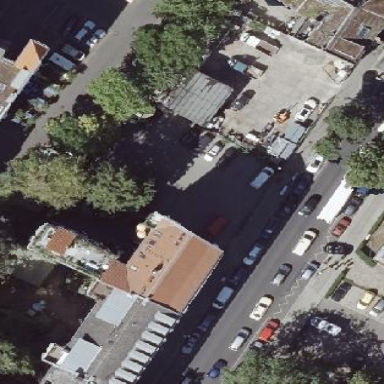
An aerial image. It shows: Street-side parking area with asphalt surface. It has lane markings.